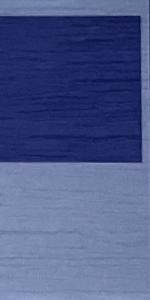
Label: Empty